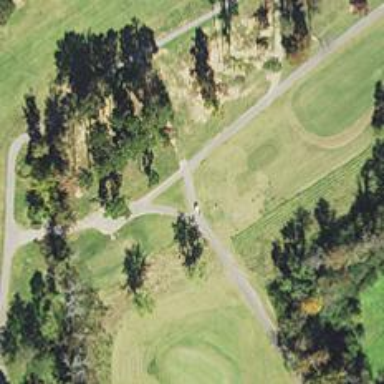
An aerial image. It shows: Path designed for golf carts.